Question:
I have a Print Button in my SWT TitleAreaDialog.
'''
viewPDFButton.addSelectionListener(new SelectionAdapter() {
public void widgetSelected(SelectionEvent e) {
try {
startPdfPrintOperation();
}
catch (Exception e1) {
// TODO Auto-generated catch block
e1.printStackTrace();
}
}
});
'''
I am getting a existing PDF filename and path from a user selection from a table.
I am then wantinf to print the pdf file out to a local printer. The user needs to be allowed to select the local printer of choice.
'''
public void startPdfPrintOperation() throws Exception {
File file = new File(getPDFFileName());
RandomAccessFile raf;
raf = new RandomAccessFile(file, "r");
FileChannel channel = raf.getChannel();
ByteBuffer buf = channel.map(FileChannel.MapMode.READ_ONLY, 0, channel.size());
pdfFile = new PDFFile(buf);
PDFPrintPage pages = new PDFPrintPage(pdfFile);
// Create Print Job
pjob = PrinterJob.getPrinterJob();
pjob.setPrintable(new MyPrintable());
final HashPrintRequestAttributeSet attset;
attset = new HashPrintRequestAttributeSet ();
attset.add (new PageRanges (1, pdfFile.getNumPages ()));
if (pjob.printDialog (attset)) {
try {
pjob.print (attset);
}
catch (PrinterException e) {
e.printStackTrace();
}
}
}
class MyPrintable implements Printable {
public int print (Graphics g, PageFormat format, int index) throws PrinterException {
int pagenum = index+1;
if (pagenum < 1 || pagenum > pdfFile.getNumPages ())
return NO_SUCH_PAGE;
Graphics2D g2d = (Graphics2D) g;
AffineTransform at = g2d.getTransform ();
PDFPage pdfPage = pdfFile.getPage (pagenum);
Dimension dim;
dim = pdfPage.getUnstretchedSize ((int) format.getImageableWidth (),
(int) format.getImageableHeight (),
pdfPage.getBBox ());
Rectangle bounds = new Rectangle ((int) format.getImageableX (),
(int) format.getImageableY (),
dim.width,
dim.height);
PDFRenderer rend = new PDFRenderer (pdfPage, (Graphics2D) g, bounds, null, null);
try
{
pdfPage.waitForFinish ();
rend.run ();
}
catch (InterruptedException ie)
{
MessageDialog.openError(null, "PDF Error Message", "Needs");
}
g2d.setTransform (at);
g2d.draw (new Rectangle2D.Double (format.getImageableX (),
format.getImageableY (),
format.getImageableWidth (),
format.getImageableHeight ()));
return PAGE_EXISTS;
}
}
'''
I am getting the above error from line 315
'''
if (pjob.printDialog (attset)) {
'''
The printer dialog opens the entire application is frozen and goes unresponsive. Then in about 30 secs, I get the above error.
I have tried to use 'Display.getDefault().asyncExec(new Runnable() )' in multiple spots but that did not help.
Could it be because the base dialog is SWT and the printer dialog is AWT?
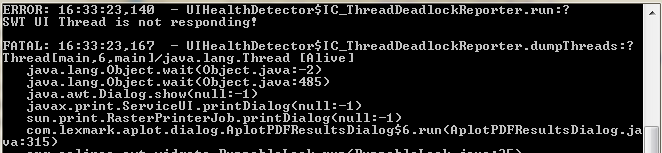
Answer: Since you didn't define "in multiple spots", I would suggest you refactor the print job in its own class, extends 'Thread' and implement starting the print job in the 'run' method.
I'm not familiar with all classes in above code, you can try simply starting this thread and it will run in parallel with the SWT thread. Try avoiding shared ressources, this may help resolving your deadlock. If you want to have a UI response from this thread, you can wrap e.g. the SWT messagebox ("Printing done!") in a call to 'Display.getDefault().asyncExec(new Runnable() { ... }'.
Furthermore, please test if the printing code without UI code produces the same exception. If it does, the environment may be misconfigured.